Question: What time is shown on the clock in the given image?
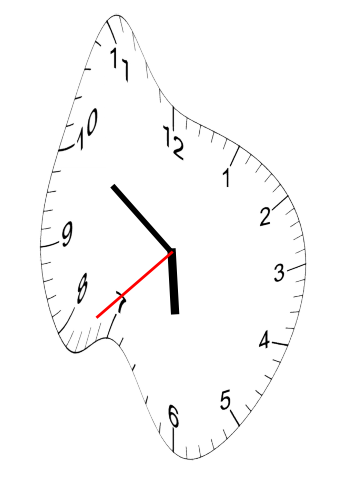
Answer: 05:50:38